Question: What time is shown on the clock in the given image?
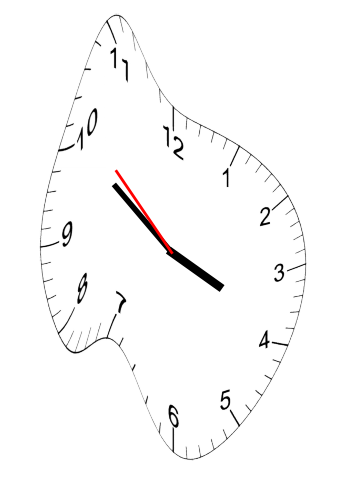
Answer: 03:50:52